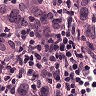
Metastatic tissue present: yes